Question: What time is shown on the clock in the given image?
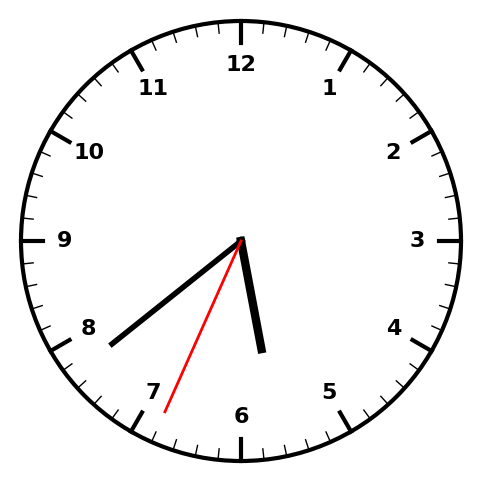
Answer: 05:38:34